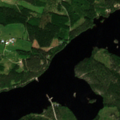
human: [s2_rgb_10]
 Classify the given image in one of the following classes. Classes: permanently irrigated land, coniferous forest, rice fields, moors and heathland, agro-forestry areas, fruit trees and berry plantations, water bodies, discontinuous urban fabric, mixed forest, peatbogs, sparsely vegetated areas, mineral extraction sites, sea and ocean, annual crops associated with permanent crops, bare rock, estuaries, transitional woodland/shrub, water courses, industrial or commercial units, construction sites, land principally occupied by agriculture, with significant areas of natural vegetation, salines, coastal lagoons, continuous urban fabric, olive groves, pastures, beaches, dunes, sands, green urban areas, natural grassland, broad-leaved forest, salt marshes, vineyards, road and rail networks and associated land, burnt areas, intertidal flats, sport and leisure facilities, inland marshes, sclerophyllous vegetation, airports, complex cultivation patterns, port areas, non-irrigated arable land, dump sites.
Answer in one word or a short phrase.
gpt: coniferous forest, mixed forest, transitional woodland/shrub, water bodies